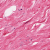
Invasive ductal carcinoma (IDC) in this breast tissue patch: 0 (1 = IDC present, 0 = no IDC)